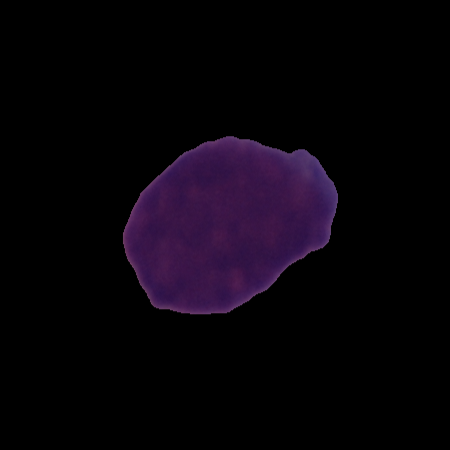
Label: cancer